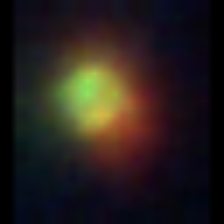
Taxon: NanoPlankton
Group: Other